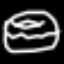
Label: donut